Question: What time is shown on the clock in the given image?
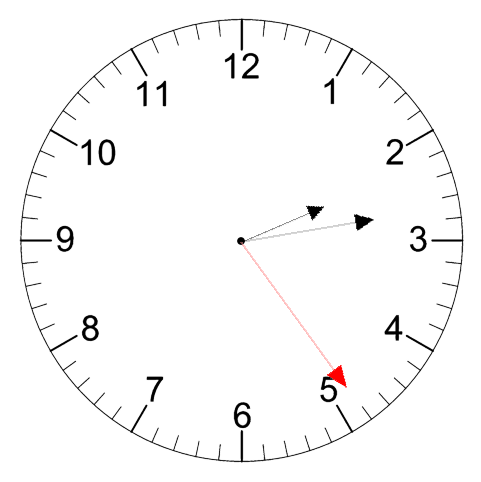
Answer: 02:13:24